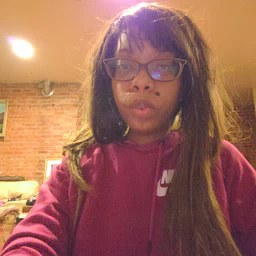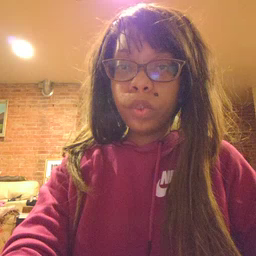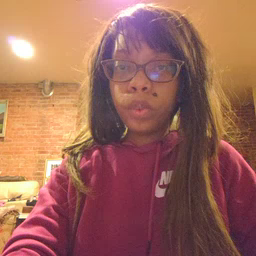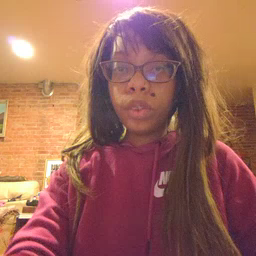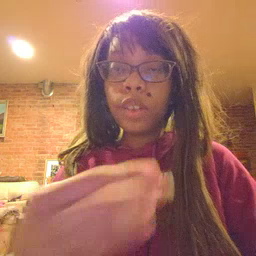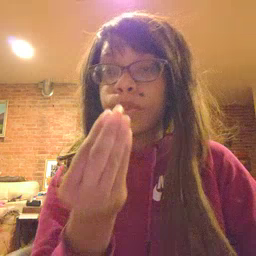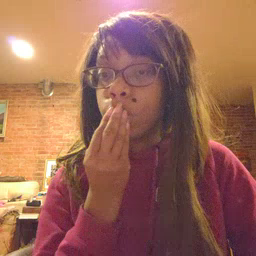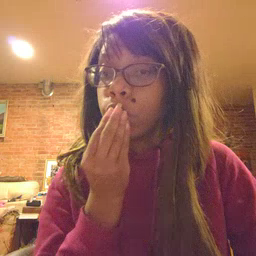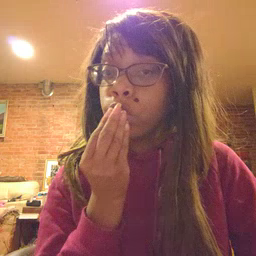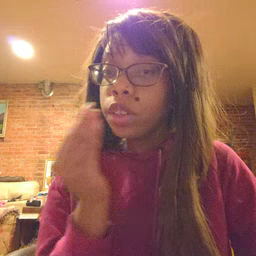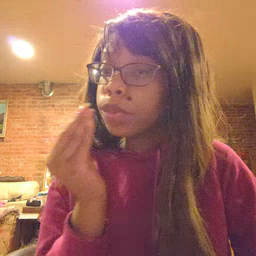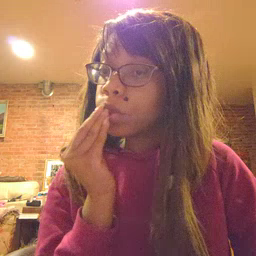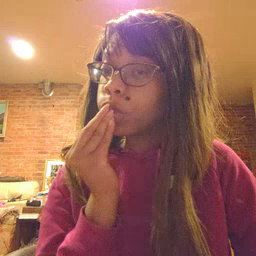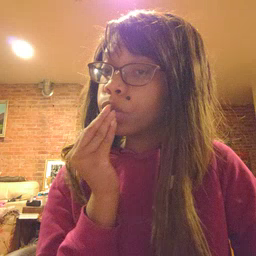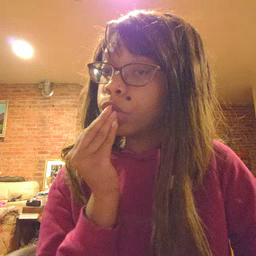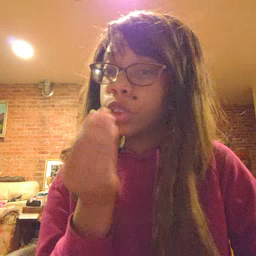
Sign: food